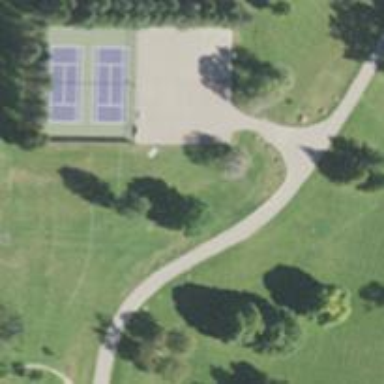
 specifically designed for the sport of disc golf."